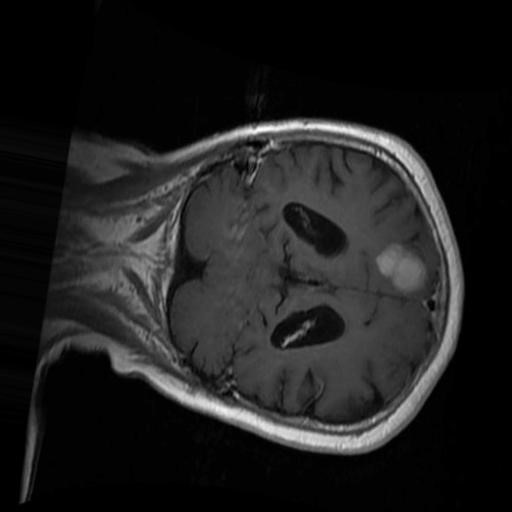
Label: brain_menin